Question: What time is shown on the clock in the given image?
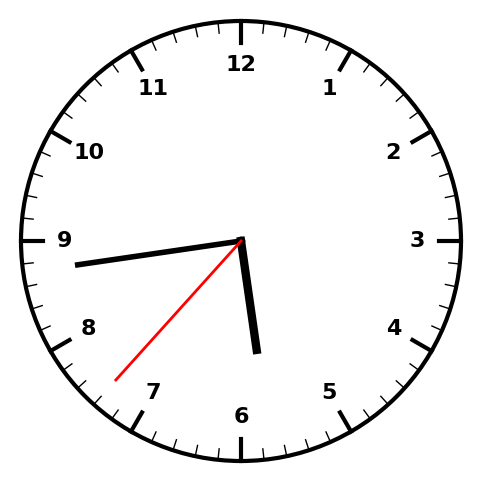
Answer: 05:43:37